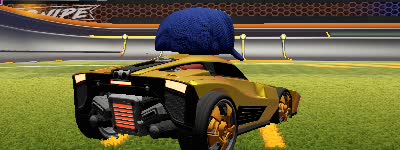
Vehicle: breakout